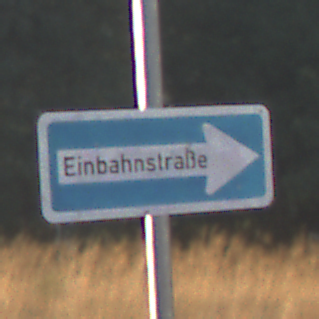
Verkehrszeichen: EinbahnstrasseRechtsweisend
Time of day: SunriseSunset
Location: Outdoor (Nature)
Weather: Clear
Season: NotSpecified
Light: Natural